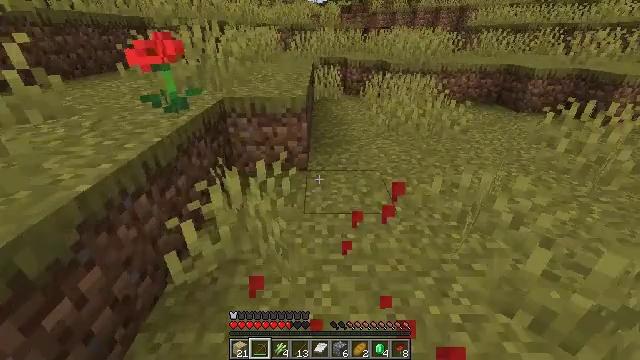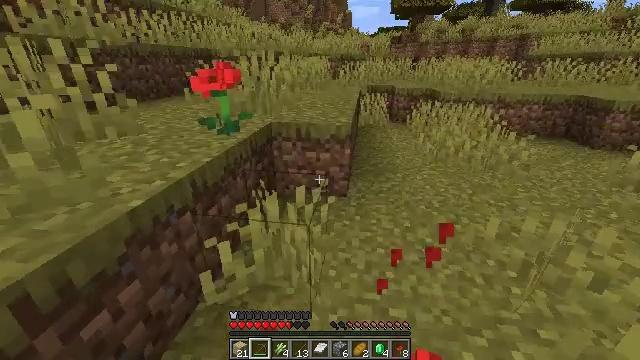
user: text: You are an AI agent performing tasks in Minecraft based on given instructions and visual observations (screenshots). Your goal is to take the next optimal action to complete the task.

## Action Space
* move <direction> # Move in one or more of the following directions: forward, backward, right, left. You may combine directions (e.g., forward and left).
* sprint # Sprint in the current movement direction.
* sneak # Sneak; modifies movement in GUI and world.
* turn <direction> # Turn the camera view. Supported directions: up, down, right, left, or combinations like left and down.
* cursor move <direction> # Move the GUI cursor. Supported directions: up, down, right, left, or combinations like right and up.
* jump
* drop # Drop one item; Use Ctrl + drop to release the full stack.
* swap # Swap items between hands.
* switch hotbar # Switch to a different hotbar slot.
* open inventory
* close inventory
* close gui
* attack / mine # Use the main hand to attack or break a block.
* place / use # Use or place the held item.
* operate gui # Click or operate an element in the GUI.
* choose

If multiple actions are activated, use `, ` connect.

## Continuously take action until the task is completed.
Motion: motion action
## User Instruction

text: Collect the poppy by clicking on it.
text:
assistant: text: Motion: move forward, turn left and up
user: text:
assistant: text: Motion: no_op